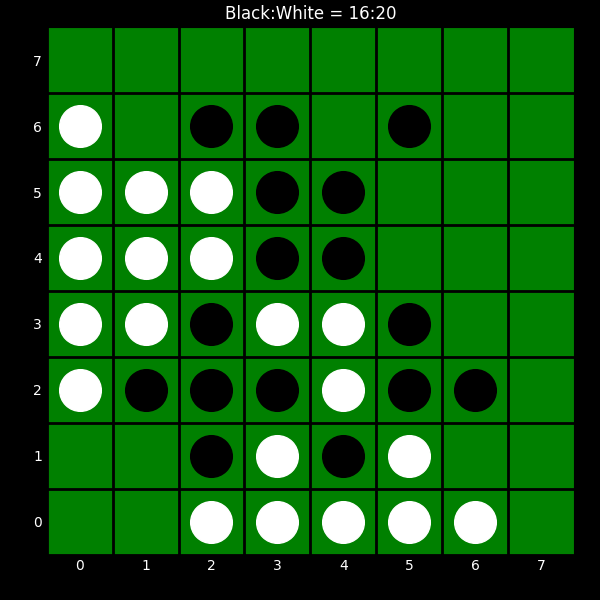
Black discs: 16
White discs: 20